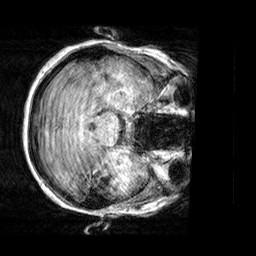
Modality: T1w
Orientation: axial
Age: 20
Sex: female
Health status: healthy
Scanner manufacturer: siemens
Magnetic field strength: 3 T
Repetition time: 2.3 s
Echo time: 0.00303 s